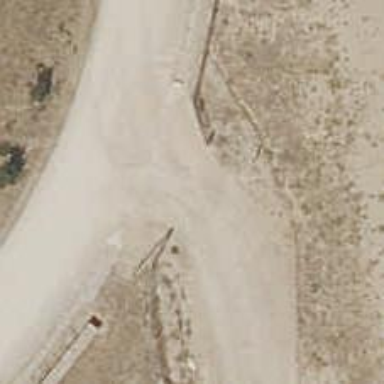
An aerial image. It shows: Gate.